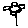
Label: flower